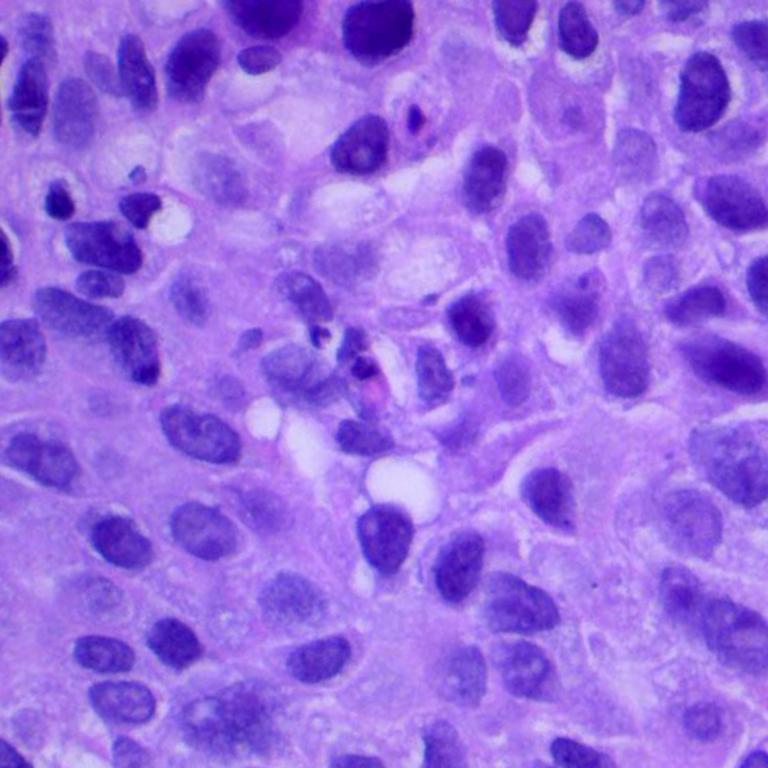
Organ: lung
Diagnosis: squamous carcinomas